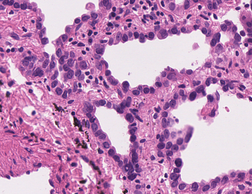
Tumor epithelial tissue: yes
Tumor-associated stroma tissue: yes
Normal tissue: no